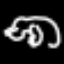
Label: frog